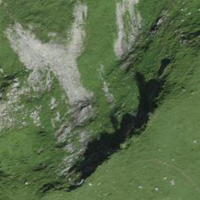
EUNIS habitat code: 41
Species observed at this site:
Gypaetus barbatus